Question: I'm trying to draw a dialog box with sfml and I'm using a VertexArray with quads. I want it to have a corner with 2 points like in this image:

Could someone help me with the math on how to get the length of A? Or maybe someone has a suggestion to do it in a different way in sfml?
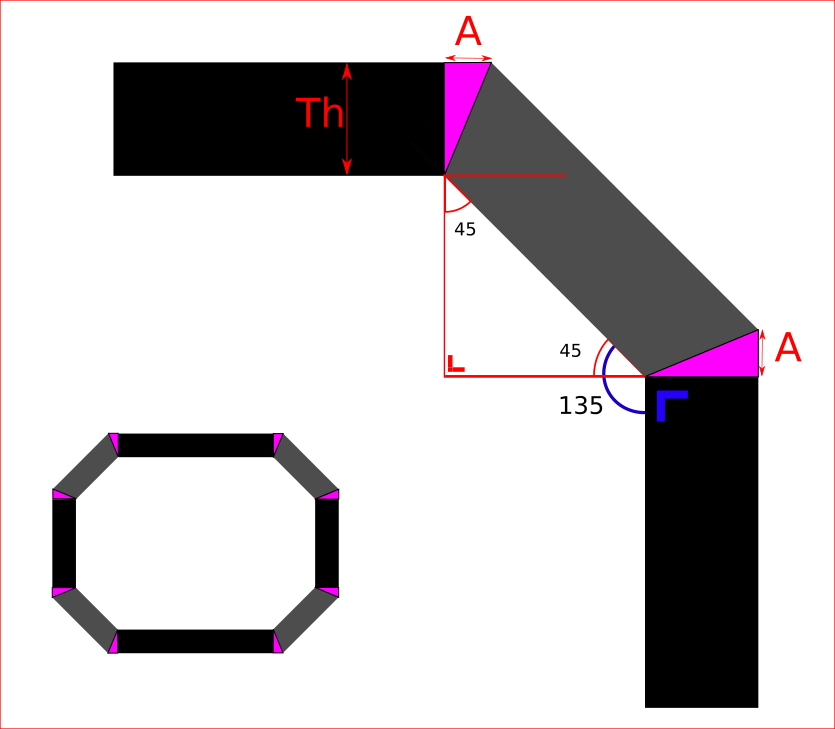
Answer: What you are seeking is called the . And the miter angle is just half of the corner angle.
<URL>
See <URL>
By trigonometry, the ratio A/Th = TAN(angle/2).
A = Th * TAN(22.5)